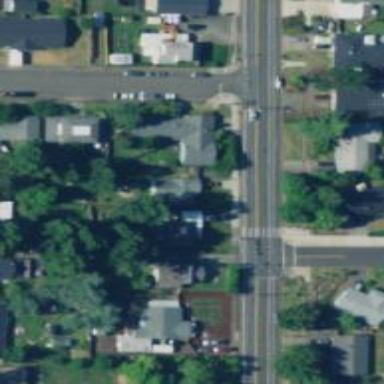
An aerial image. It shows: Solid stop line on the road marking.